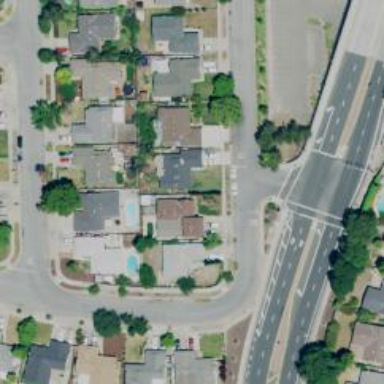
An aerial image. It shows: Residential road with sidewalk on the left.